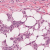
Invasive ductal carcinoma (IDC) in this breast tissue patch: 1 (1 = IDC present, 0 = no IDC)